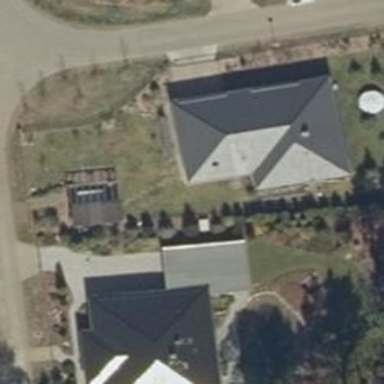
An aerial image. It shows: Simple and straightforward house.